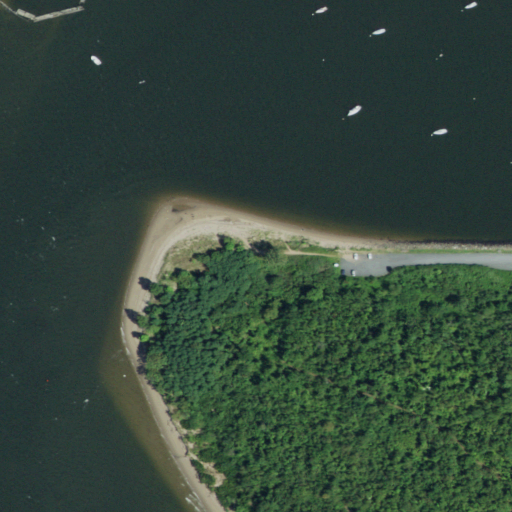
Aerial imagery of cape in New York named Crookes Point containing open water, woody wetlands, herbaceous wetlands, deciduous forest, medium intensity development, low intensity development, barren land, high intensity development, and grassland